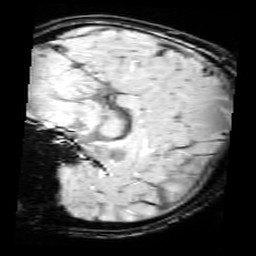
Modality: SWI
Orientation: sagittal
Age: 11
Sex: female
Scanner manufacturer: siemens
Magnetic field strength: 3 T
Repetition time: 0.027 s
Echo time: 0.02 s